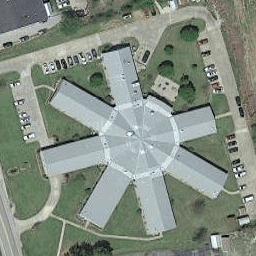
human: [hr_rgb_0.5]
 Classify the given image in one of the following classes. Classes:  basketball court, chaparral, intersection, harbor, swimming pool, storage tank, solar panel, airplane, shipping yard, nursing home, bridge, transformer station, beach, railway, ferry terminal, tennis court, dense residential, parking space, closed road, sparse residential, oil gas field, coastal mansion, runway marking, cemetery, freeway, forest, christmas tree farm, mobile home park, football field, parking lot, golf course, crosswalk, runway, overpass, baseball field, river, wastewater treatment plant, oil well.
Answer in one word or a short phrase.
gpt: nursing home